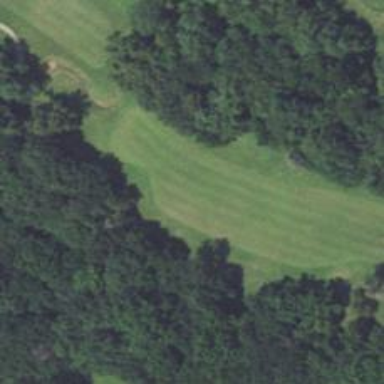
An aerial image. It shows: View of golf hole.